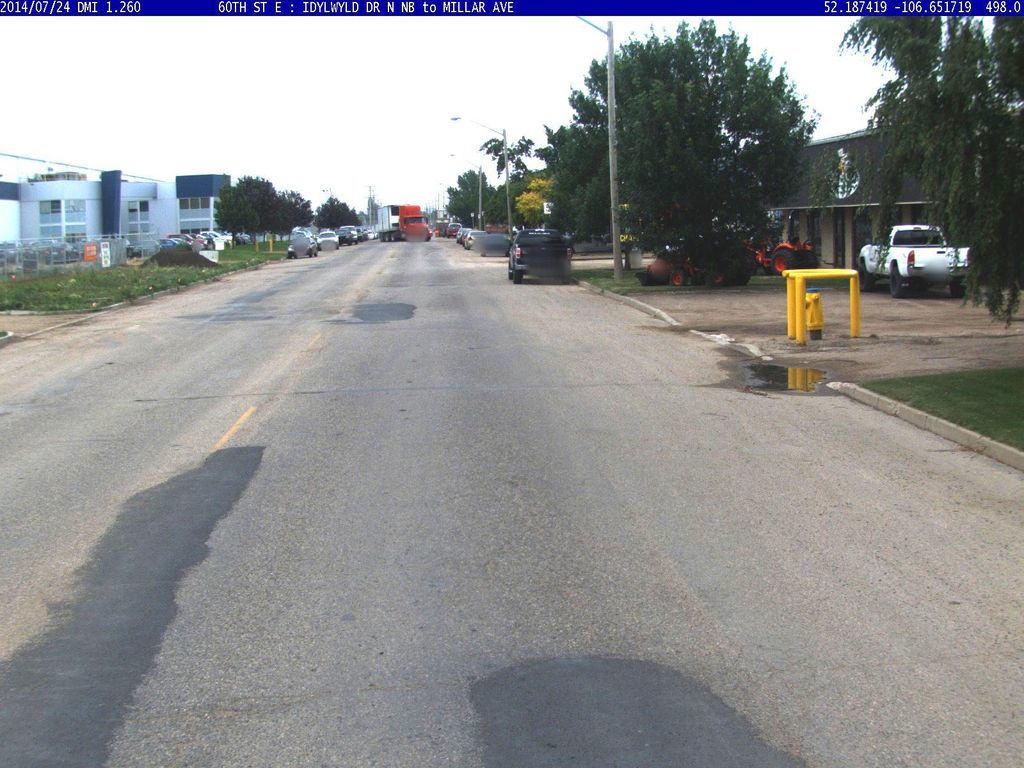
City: saskatoon